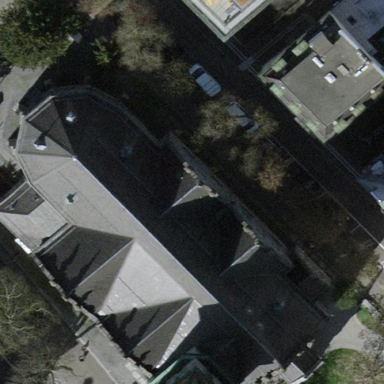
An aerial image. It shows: Building that is place of worship.